Field crop: maize
Growth stage: 1
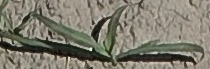
Species: sorghum